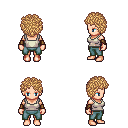
a pixel art fantasy rpg character, female body template, human, light skin, white pirate shirt, teal pants, light blonde curly afro hairstyle, leather bracers, four views (front, back, left, right), 2x2 character sprite sheet, small pixel art, hard edges, no anti-aliasing